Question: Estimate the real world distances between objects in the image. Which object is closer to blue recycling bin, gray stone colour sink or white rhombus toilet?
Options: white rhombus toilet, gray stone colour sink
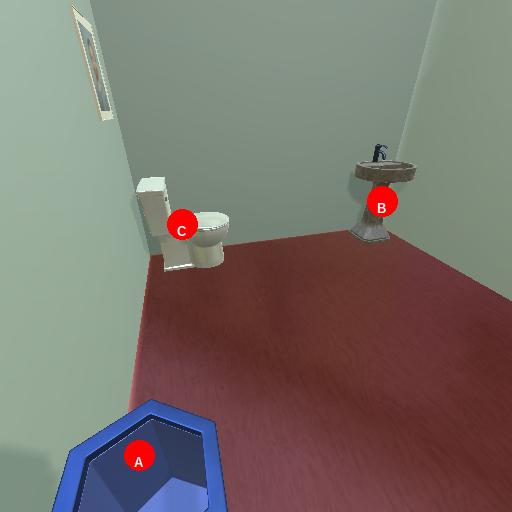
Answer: white rhombus toilet